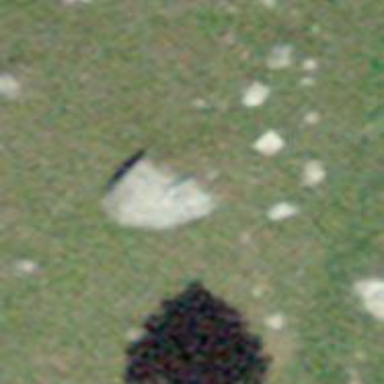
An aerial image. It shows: View of natural rock.